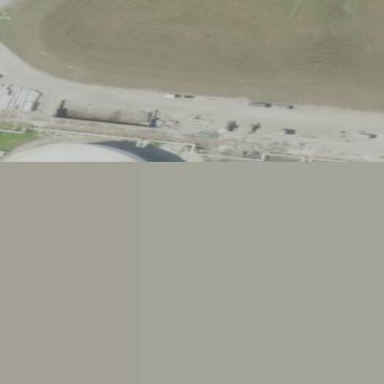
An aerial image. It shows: Storage tank that is man-made.